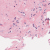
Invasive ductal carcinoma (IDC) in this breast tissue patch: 0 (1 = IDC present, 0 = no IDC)